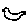
Label: bird